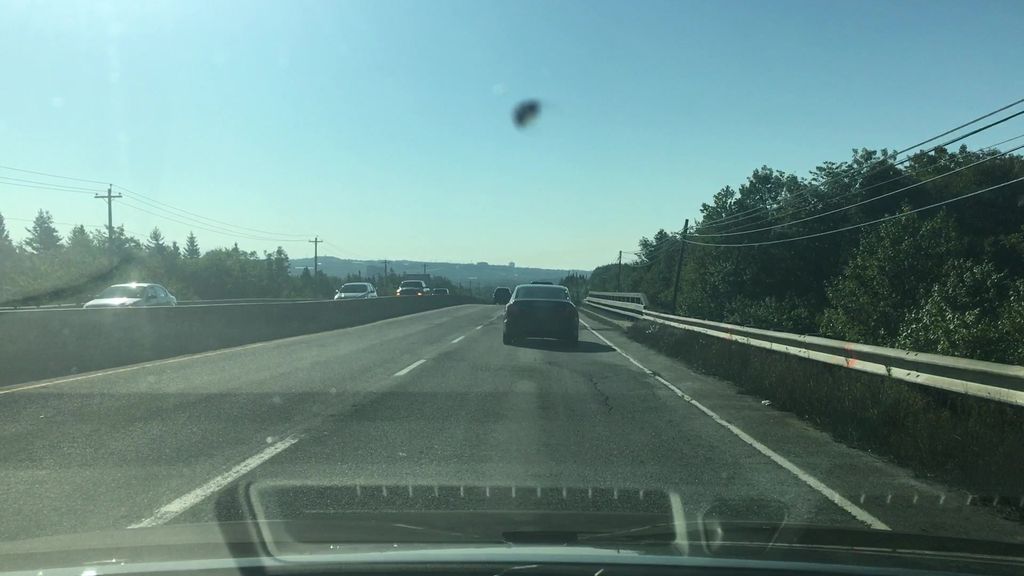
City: halifax